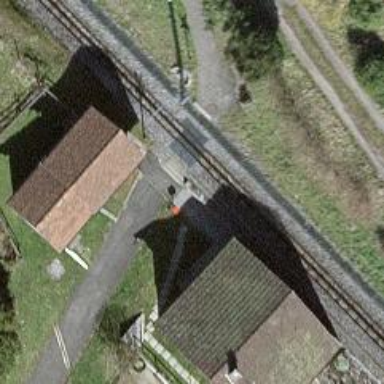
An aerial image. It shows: Crossing for the railway.